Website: lowes
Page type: customer-info-address
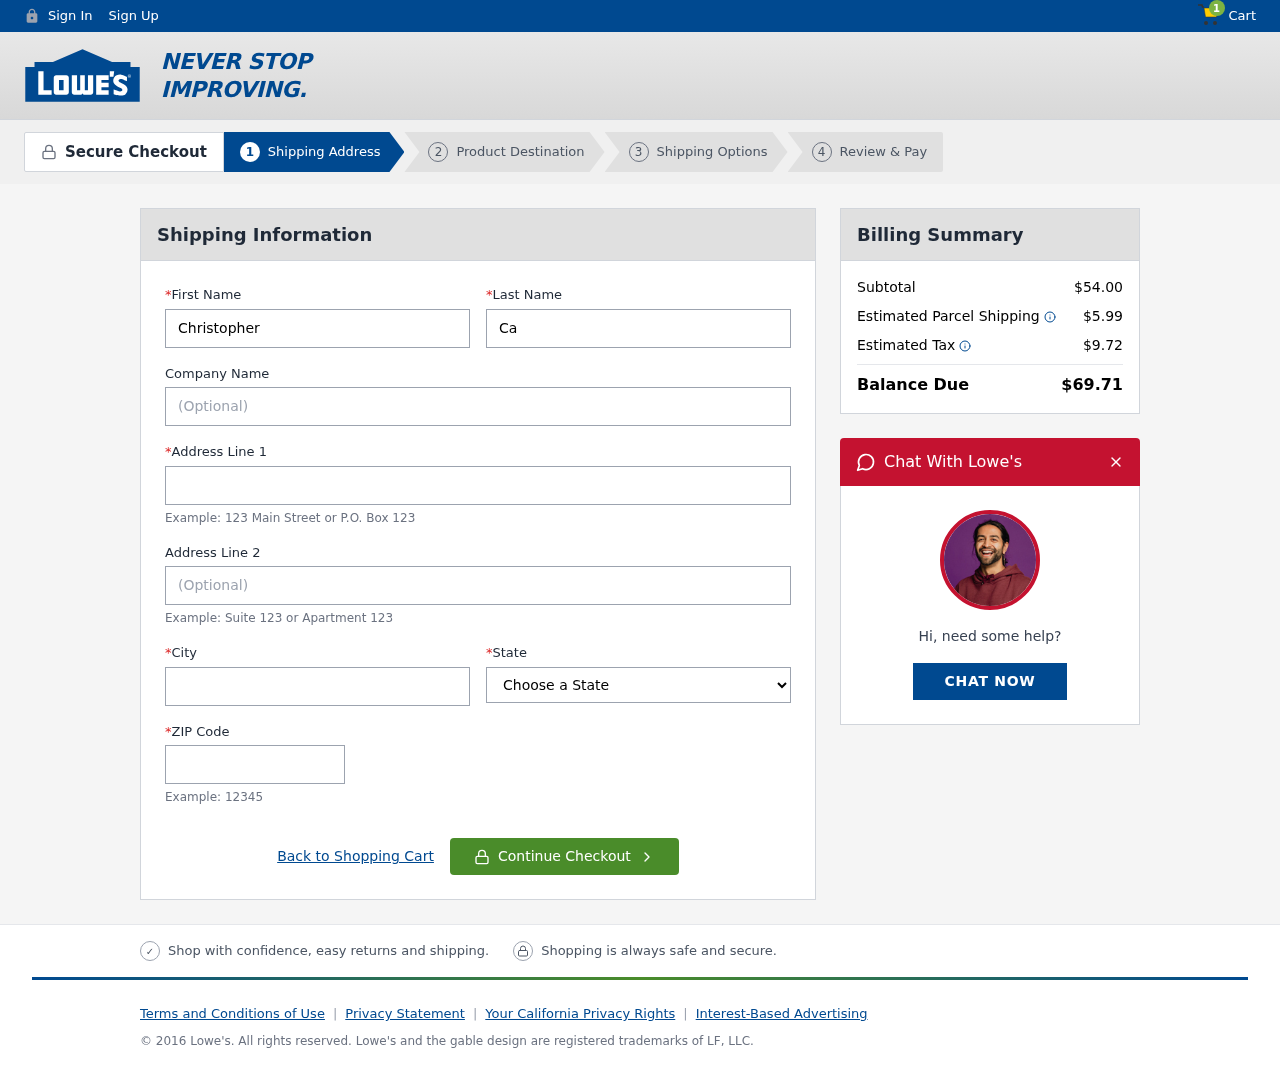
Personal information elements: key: PII_CITY
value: Jasonfort
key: PII_COMPANY
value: Winters Group
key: PII_FIRSTNAME
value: Christopher
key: PII_LASTNAME
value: Campbell
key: PII_POSTCODE
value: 51969
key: PII_STATE
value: South Dakota
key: PII_STREET
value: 895 Gary Cove
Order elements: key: ORDER_NUM_ITEMS
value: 1
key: ORDER_SUBTOTAL
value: $54.00
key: ORDER_SHIPPING_COST
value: $5.99
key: ORDER_TAX
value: $9.72
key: ORDER_TOTAL
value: $69.71